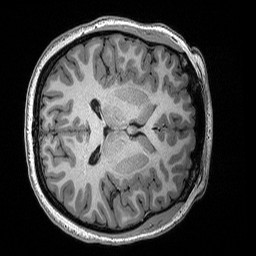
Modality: T1w
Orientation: axial
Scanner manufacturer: siemens
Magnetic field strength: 3 T
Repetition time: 2.53 s
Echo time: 0.0033 s